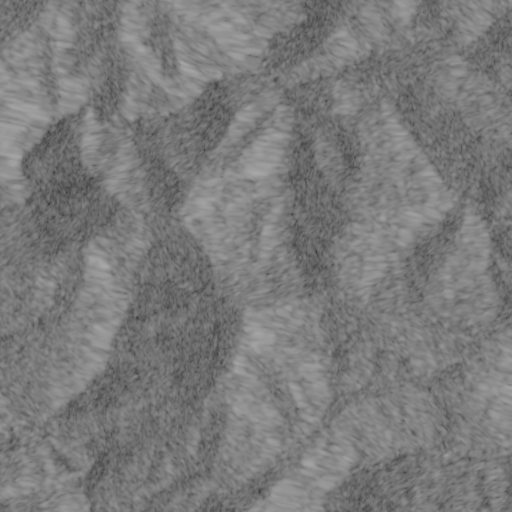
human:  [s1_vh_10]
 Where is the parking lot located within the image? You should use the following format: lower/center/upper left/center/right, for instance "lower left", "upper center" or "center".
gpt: The parking lot is located in the upper left of the image.
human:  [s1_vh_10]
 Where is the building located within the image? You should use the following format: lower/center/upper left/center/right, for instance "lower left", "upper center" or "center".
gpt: The building is located in the upper center of the image.
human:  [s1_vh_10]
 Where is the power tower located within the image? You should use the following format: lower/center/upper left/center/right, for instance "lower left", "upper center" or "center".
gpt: There is no power tower in the image.

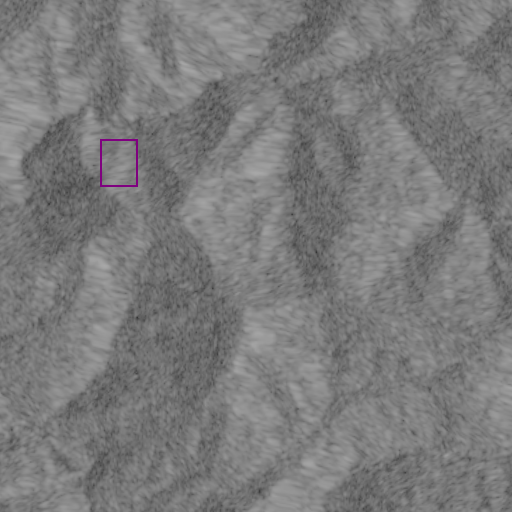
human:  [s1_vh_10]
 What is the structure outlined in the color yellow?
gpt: There is no yellow outline.
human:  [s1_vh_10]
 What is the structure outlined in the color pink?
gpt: There is no structure outlined in pink.